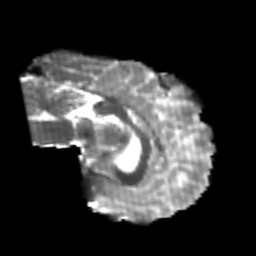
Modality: T2w
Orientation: sagittal
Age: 20
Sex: female
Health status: healthy
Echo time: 0.074 s